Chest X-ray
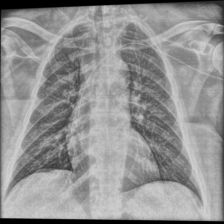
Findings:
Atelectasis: negative
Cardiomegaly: negative
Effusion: negative
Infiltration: negative
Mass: negative
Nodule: negative
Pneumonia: negative
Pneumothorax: negative
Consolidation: negative
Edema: negative
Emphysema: negative
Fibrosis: negative
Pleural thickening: negative
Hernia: negative